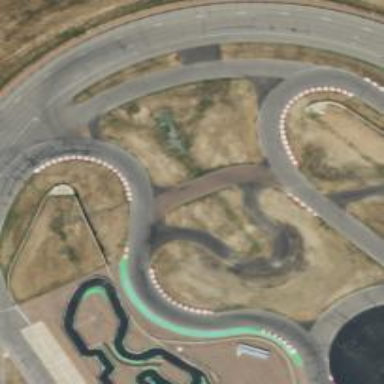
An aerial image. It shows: Motor sport raceway.